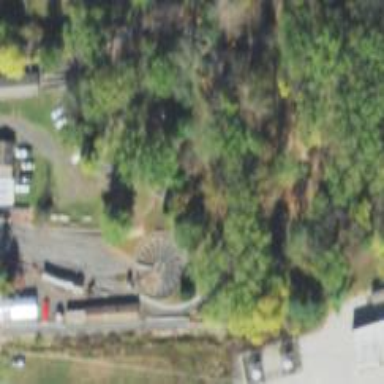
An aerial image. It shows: Miniature railway.